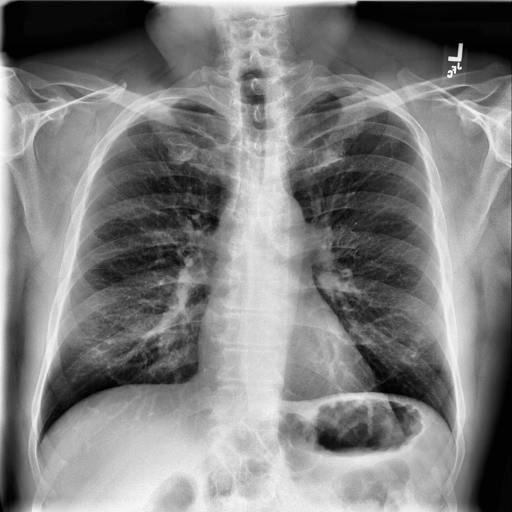
Finding: NORMAL